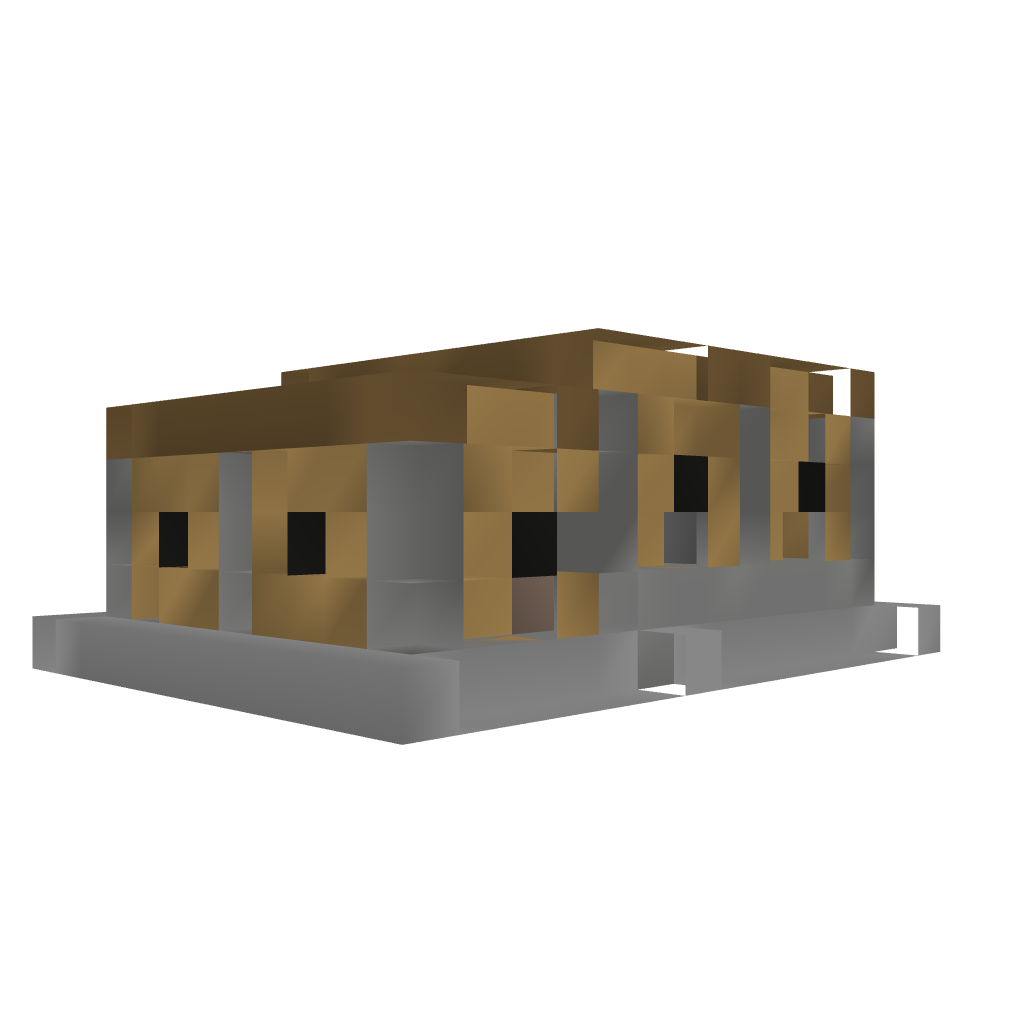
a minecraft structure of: Small wooden house